Aerial crown-view tile of a tropical tree (Barro Colorado Island, Panama), acquired 20250715:
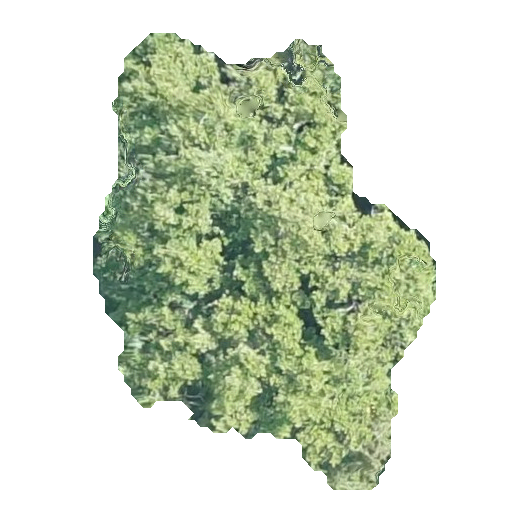
Species: Guapira myrtiflora
GBIF accepted scientific name: Guapira myrtiflora
Crown area: 155.854 m²